Field crop: maize
Growth stage: 2
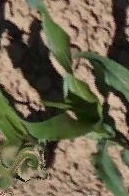
Species: maize